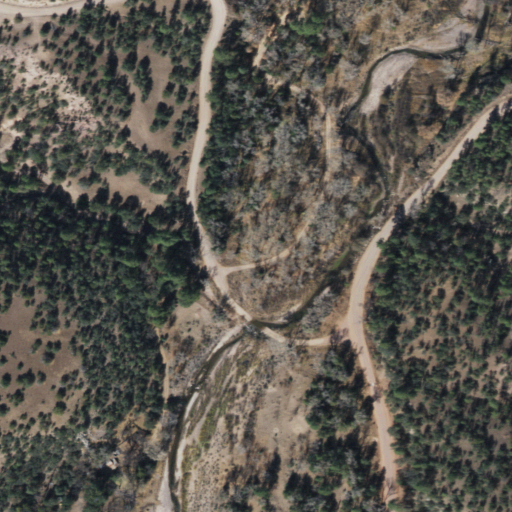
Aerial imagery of valley in Arizona named Dam Canyon containing evergreen forest, shrub, woody wetlands, and open development